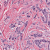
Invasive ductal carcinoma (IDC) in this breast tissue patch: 1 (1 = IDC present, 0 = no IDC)